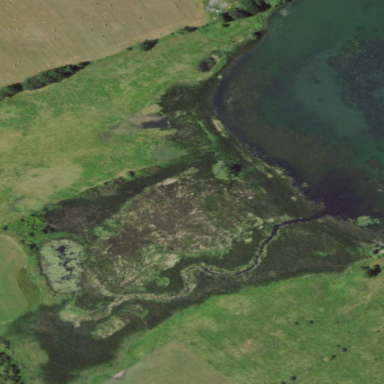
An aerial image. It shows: Fen wetland area.